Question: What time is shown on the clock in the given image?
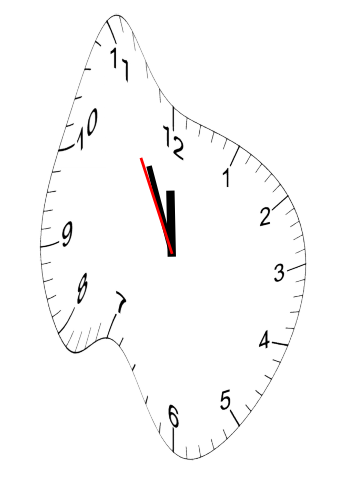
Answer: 11:55:55